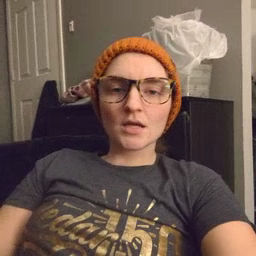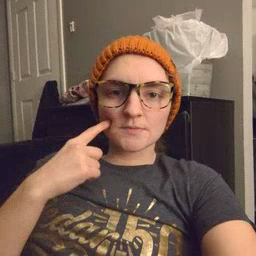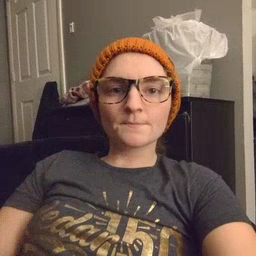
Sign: cheek